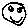
Label: smiley face